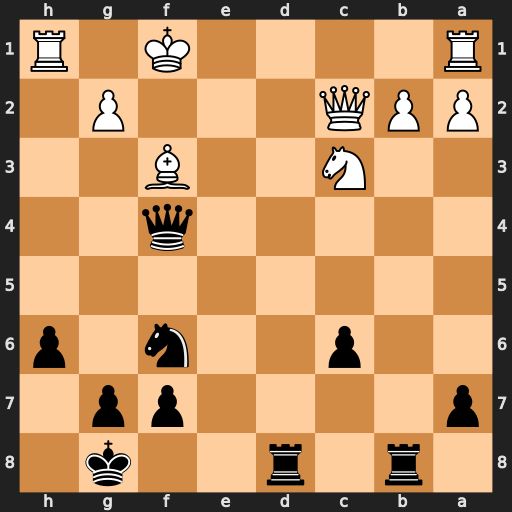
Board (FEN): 1r1r2k1/p4pp1/2p2n1p/8/5q2/2N2B2/PPQ3P1/R4K1R
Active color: b
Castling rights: -
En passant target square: -
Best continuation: Rd2 Ne2 Qxf3+ gxf3 Rxc2